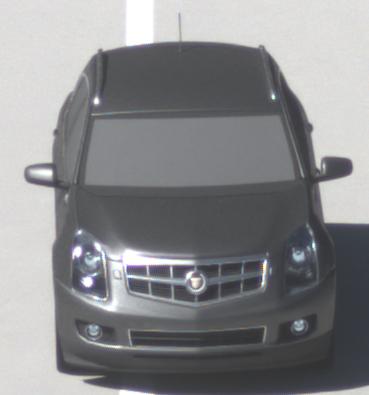
Make: Cadillac
Model: SRX 3.0 V6
Detailed model: SRX (II)
Model produced from: 2010/12
Model produced until: 2012/01
Doors: 5
Color: gray
Road condition: dry road
Daytime: midday
Contrast: high contrast